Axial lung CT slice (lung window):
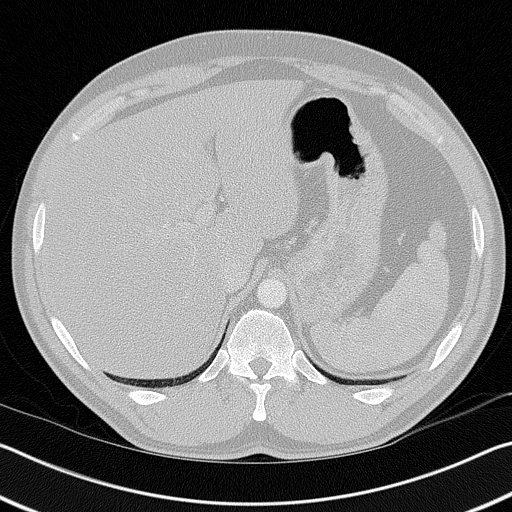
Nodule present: no